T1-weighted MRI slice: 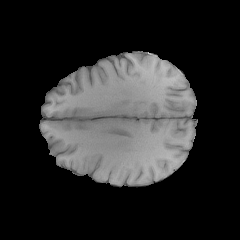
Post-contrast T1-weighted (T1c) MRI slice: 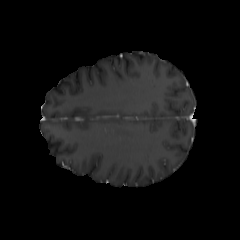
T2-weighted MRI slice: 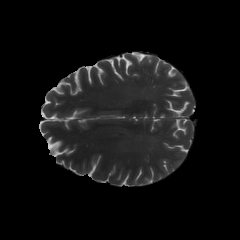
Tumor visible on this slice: no